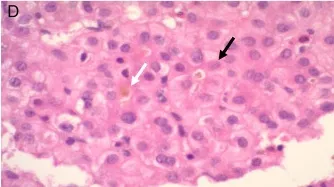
Canalicular cholestasis (white arrow) with rosette formation (black arrow) (H&E, 60x field) H&E, hematoxylin and eosin.
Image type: pathology (h&e)